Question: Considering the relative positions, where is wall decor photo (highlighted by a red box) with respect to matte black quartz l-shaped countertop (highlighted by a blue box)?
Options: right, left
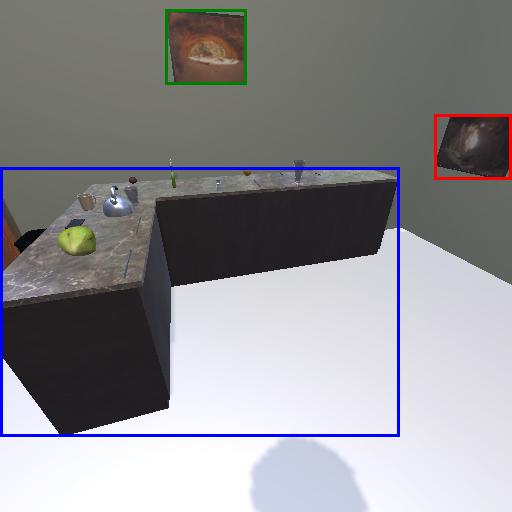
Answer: right